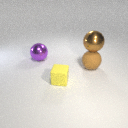
large brown rubber sphere in front of large purple metal sphere